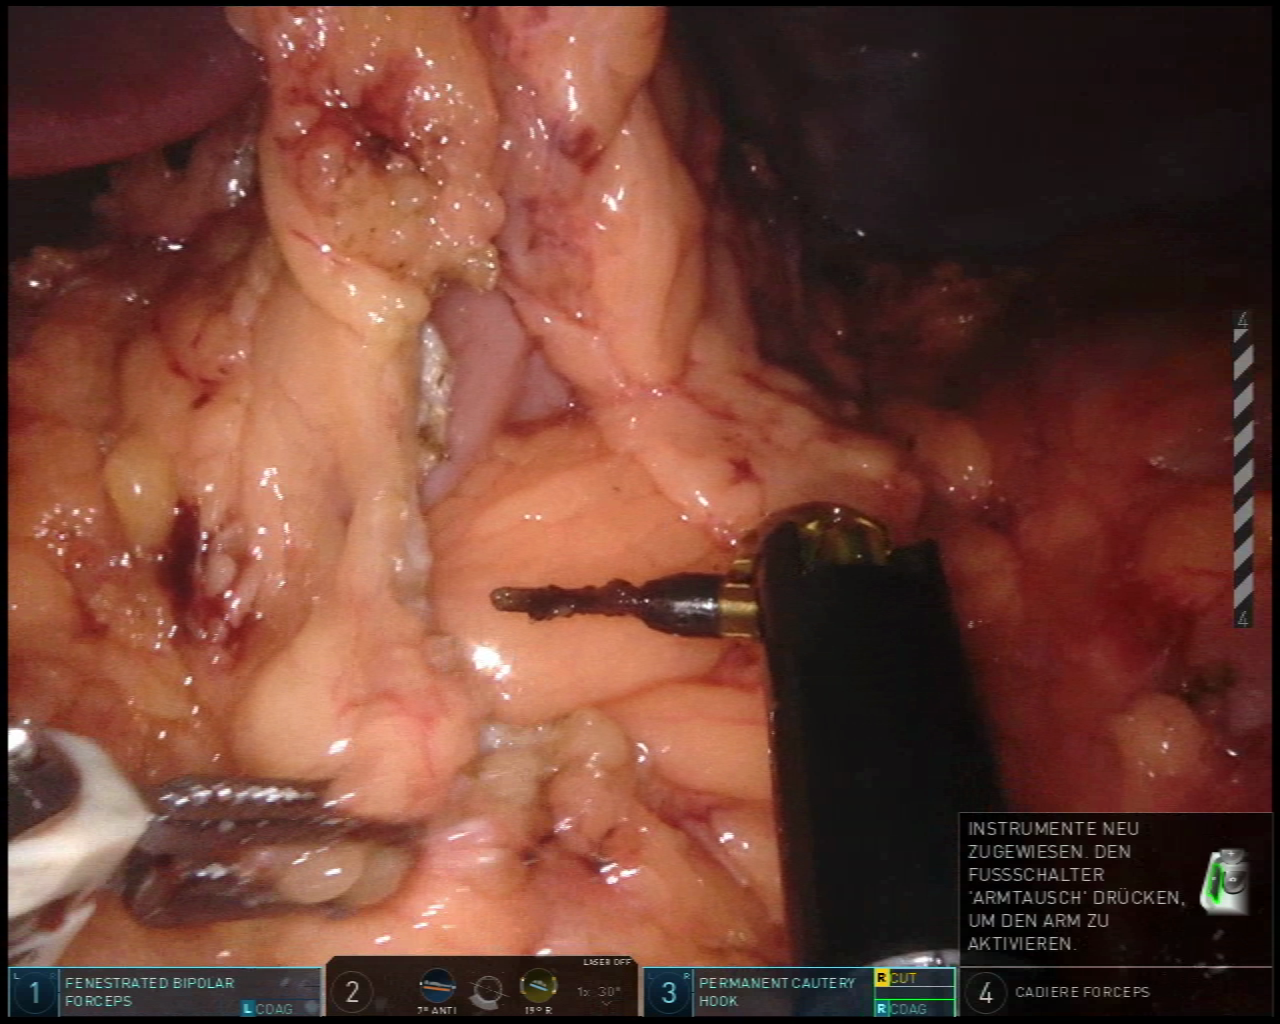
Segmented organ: stomach
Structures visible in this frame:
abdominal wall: yes
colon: yes
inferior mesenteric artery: no
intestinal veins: no
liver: yes
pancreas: no
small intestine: no
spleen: no
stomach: yes
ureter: no
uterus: no
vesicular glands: no